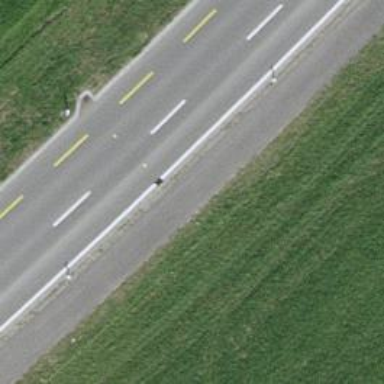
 there is sidewalk with asphalt surface and separate track for cyclists."